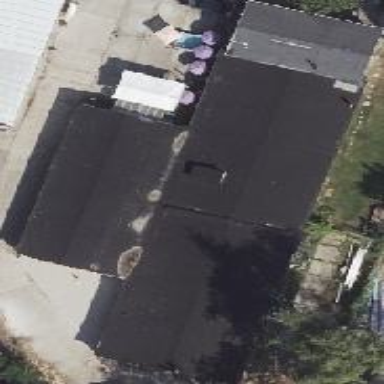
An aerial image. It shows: Commercial building with gabled roof.